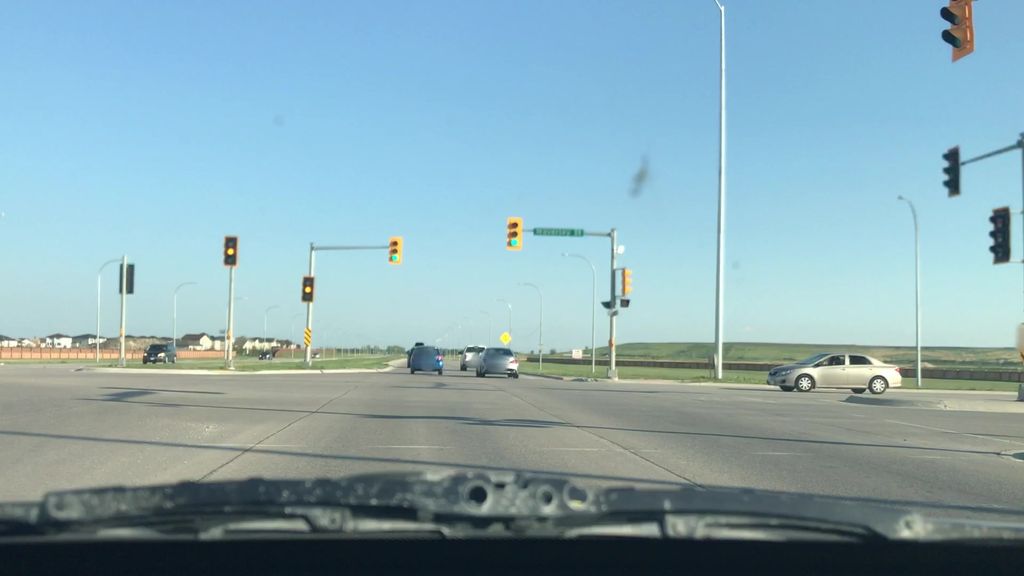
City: winnipeg